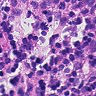
Metastatic tissue present: no